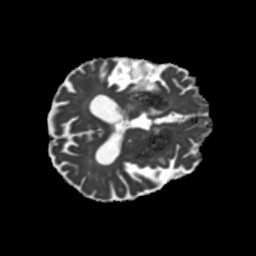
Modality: MD
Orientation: axial
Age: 71
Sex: male
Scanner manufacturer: siemens
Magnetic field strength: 3 T
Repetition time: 5.25 s
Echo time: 0.08 s